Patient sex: M
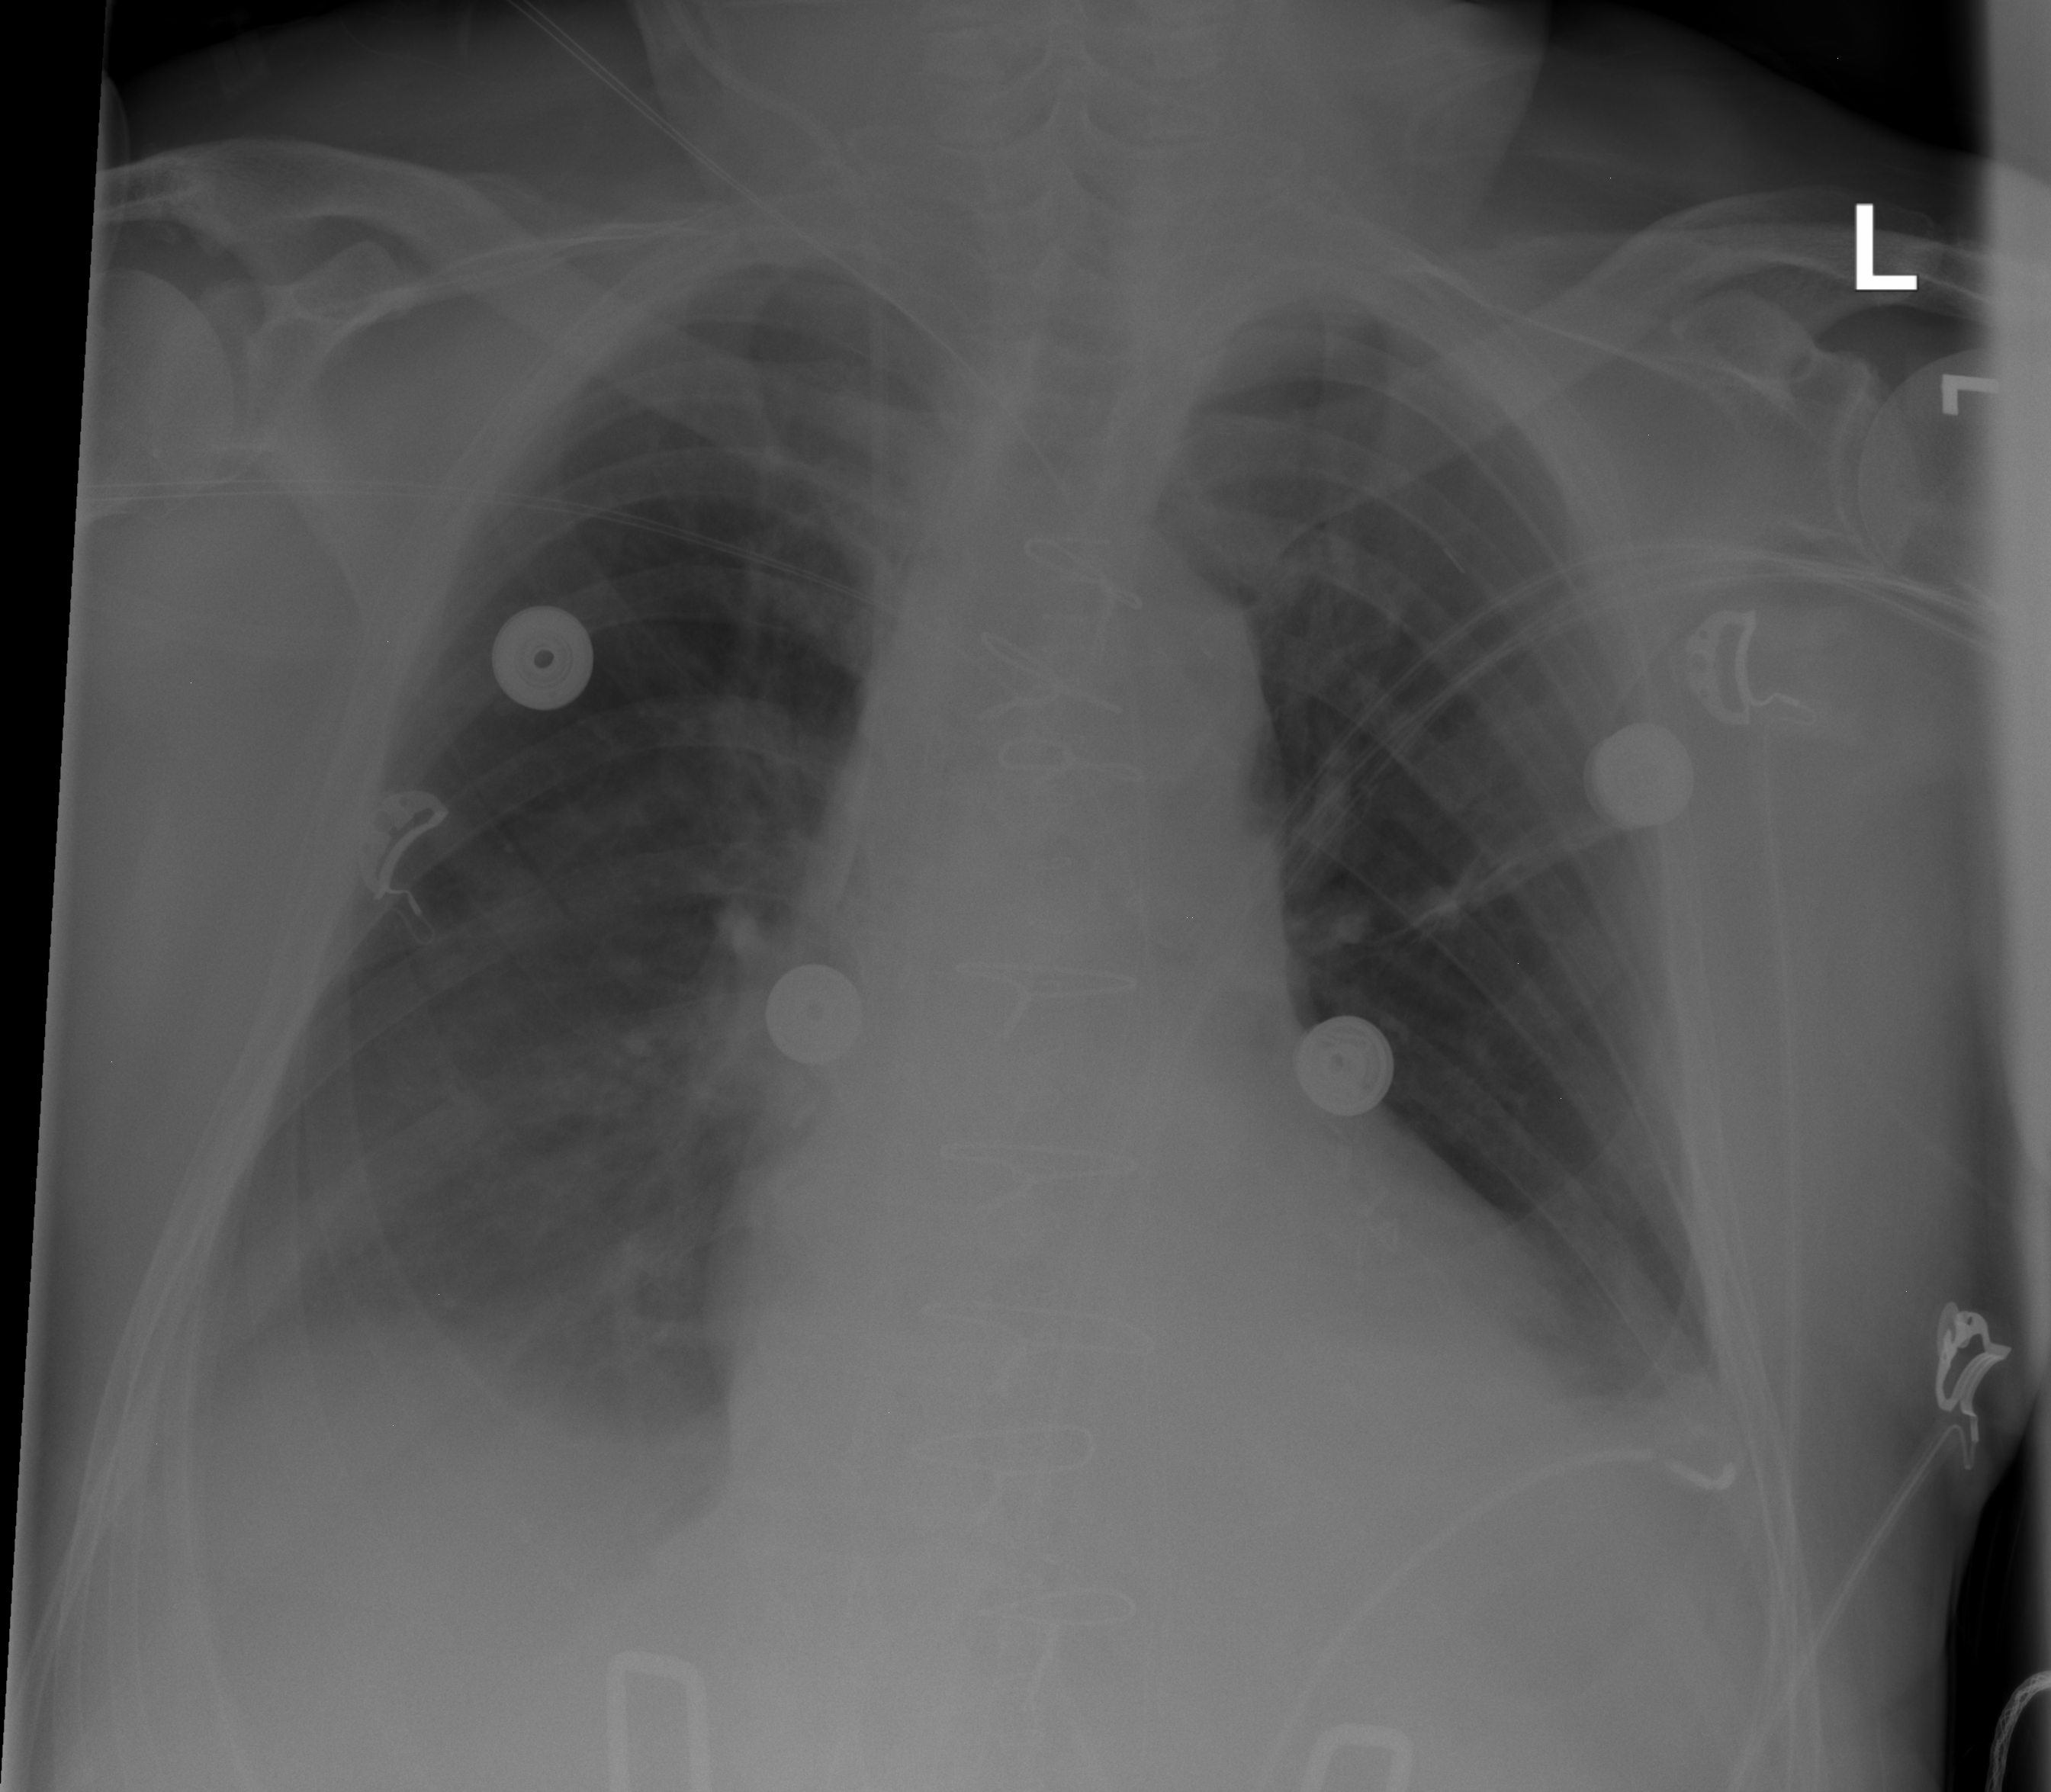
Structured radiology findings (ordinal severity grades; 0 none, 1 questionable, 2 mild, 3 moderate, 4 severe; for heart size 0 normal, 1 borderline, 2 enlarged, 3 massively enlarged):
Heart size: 0
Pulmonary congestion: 0
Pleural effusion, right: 2
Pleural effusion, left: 2
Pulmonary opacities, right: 0
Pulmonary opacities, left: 0
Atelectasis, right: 2
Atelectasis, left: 2